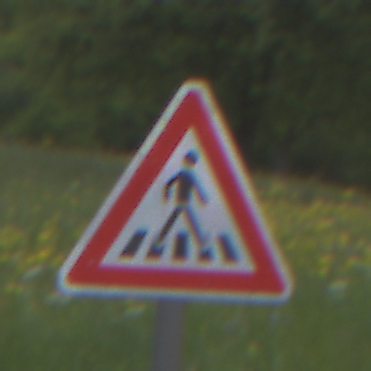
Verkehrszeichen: FussgaengerueberwegLinks
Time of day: Midday
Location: Outdoor (RoadRail)
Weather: PartlyCloudy
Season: NotSpecified
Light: Natural